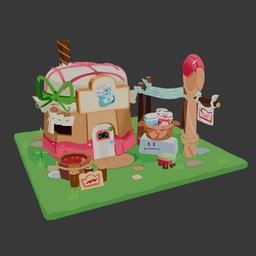
Label: decoration